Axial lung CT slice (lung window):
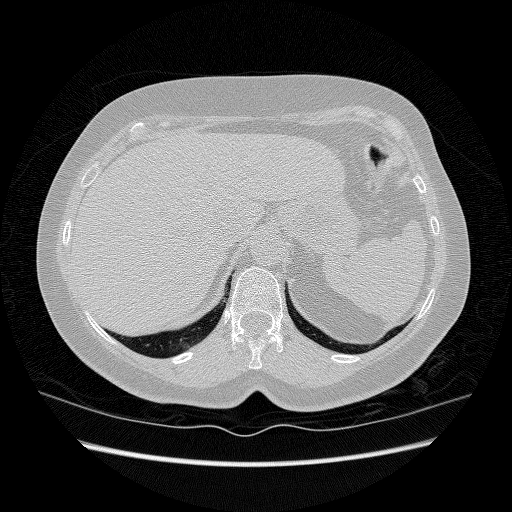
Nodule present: no